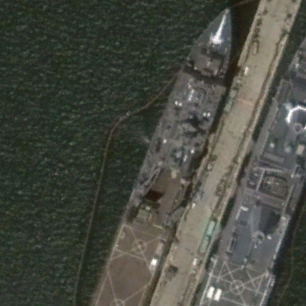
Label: combat